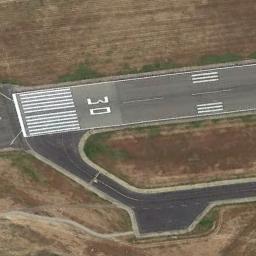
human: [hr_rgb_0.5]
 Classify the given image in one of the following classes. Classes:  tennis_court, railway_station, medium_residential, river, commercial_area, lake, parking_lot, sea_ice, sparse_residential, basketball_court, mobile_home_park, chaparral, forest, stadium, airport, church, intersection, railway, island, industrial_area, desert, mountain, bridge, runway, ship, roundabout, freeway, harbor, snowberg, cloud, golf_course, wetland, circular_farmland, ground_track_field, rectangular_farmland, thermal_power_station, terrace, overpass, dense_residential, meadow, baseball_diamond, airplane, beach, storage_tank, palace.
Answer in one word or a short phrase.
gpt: runway